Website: bh-photo
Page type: receipt
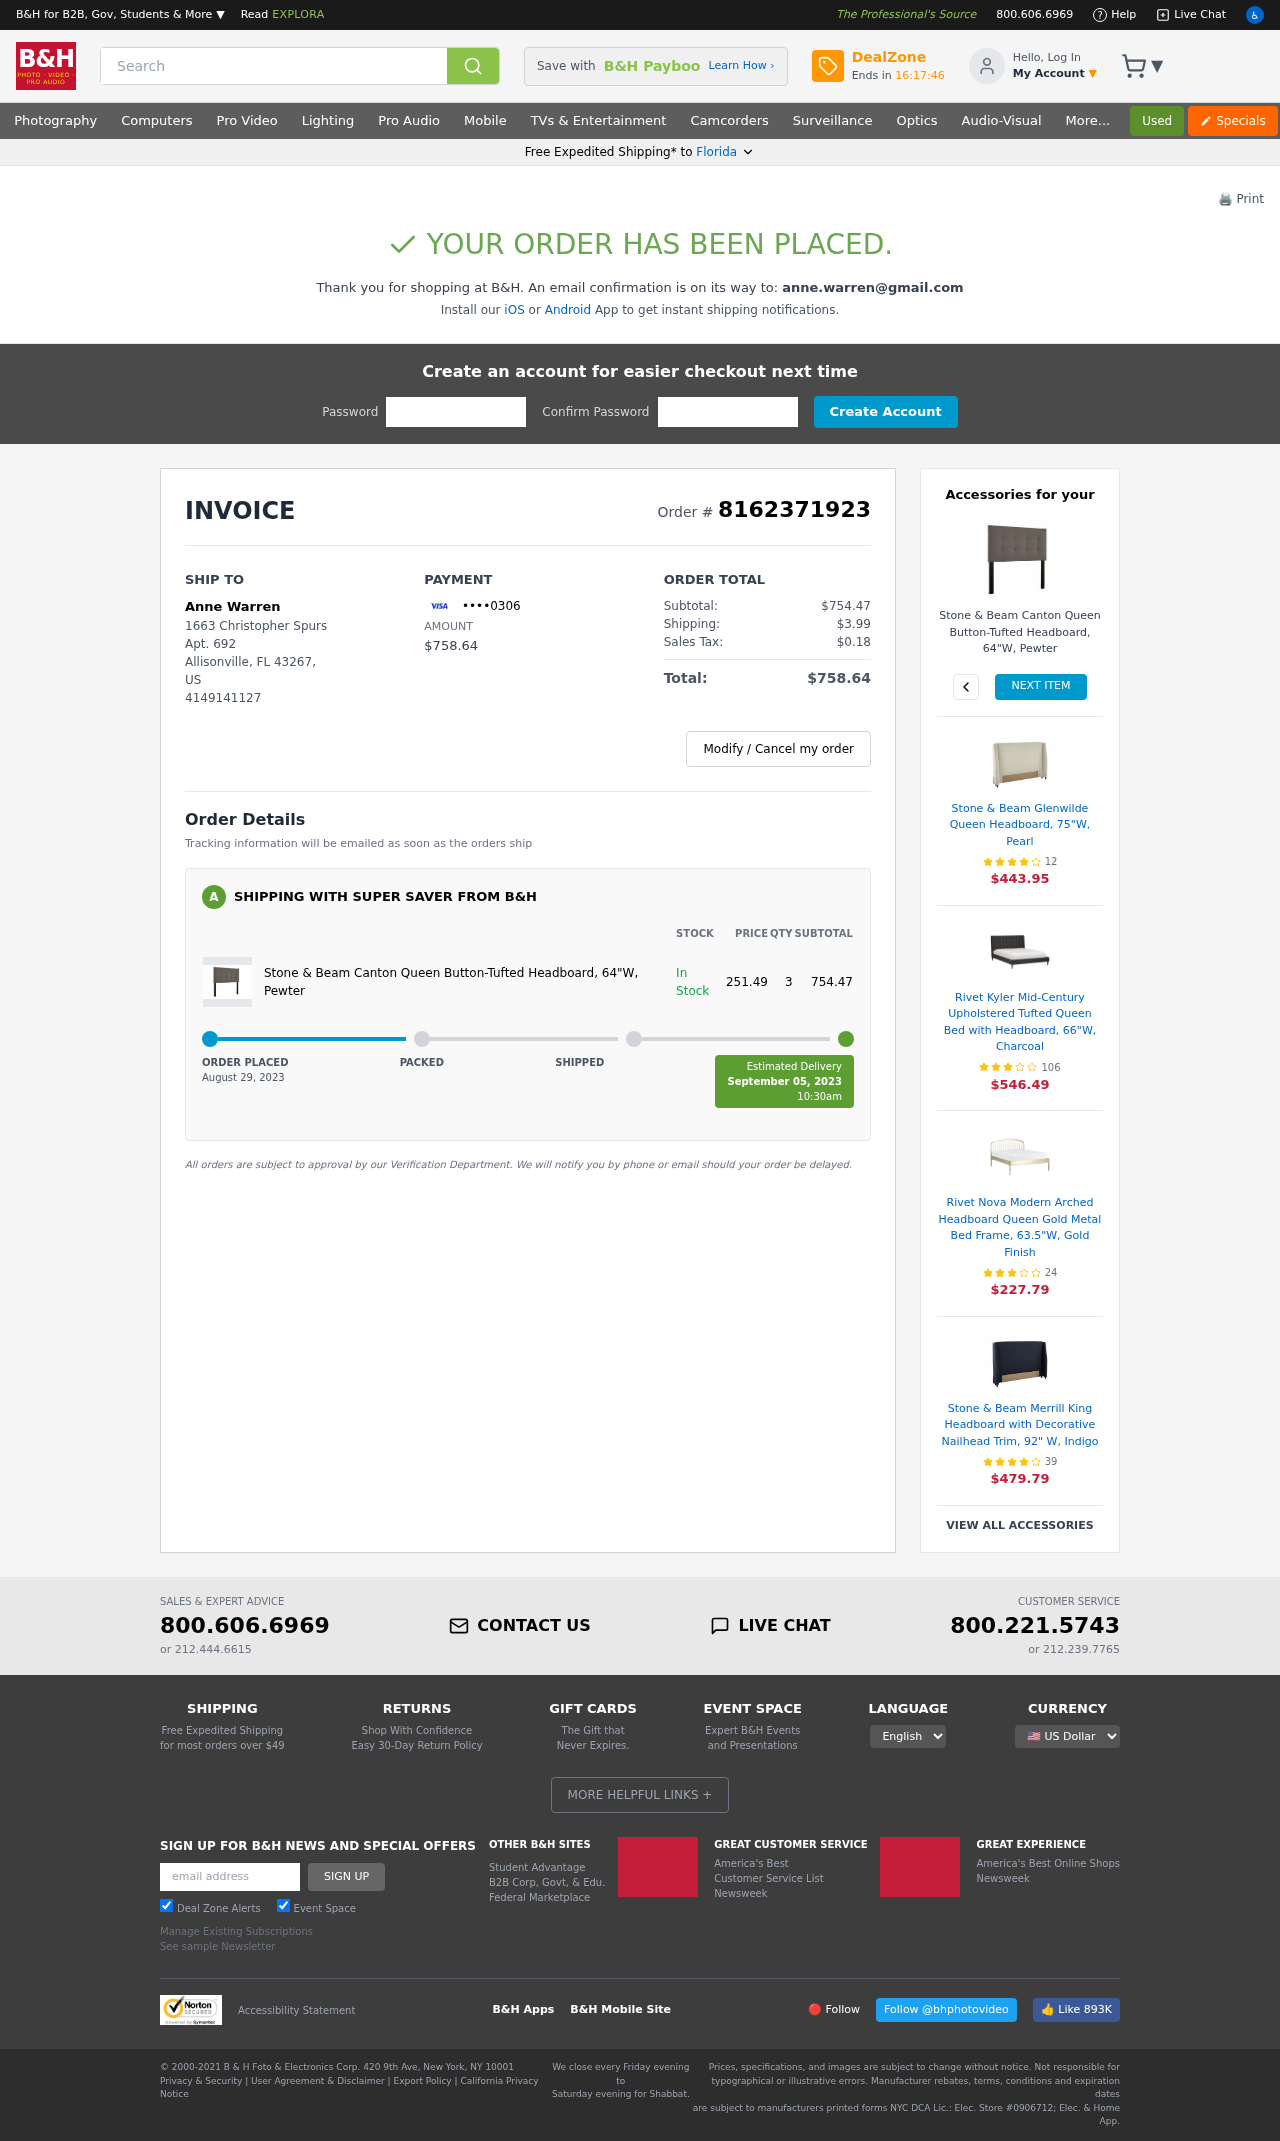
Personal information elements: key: PII_CARD_LAST4
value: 0306
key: PII_CITY
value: Allisonville
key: PII_EMAIL
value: anne.warren@gmail.com
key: PII_FULLNAME
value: Anne Warren
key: PII_PHONE
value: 4149141127
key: PII_POSTCODE
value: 43267
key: PII_STATE
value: Florida
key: PII_STATE_ABBR
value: FL
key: PII_STREET
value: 1663 Christopher Spurs
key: PII_STREET2
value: Apt. 692
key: PII_COUNTRY_CODE
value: US
Product elements: key: PRODUCT1_NAME
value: Stone & Beam Canton Queen Button-Tufted Headboard, 64"W, Pewter
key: PRODUCT1_PRICE
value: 251.49
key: PRODUCT1_QUANTITY
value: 3
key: PRODUCT1_NAME2
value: Stone & Beam Canton Queen Button-Tufted Headboard, 64"W, Pewter
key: PRODUCT2_NAME
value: Stone & Beam Glenwilde Queen Headboard, 75"W, Pearl
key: PRODUCT2_NUM_RATINGS
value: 12
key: PRODUCT2_PRICE
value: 443.95
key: PRODUCT3_NAME
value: Rivet Kyler Mid-Century Upholstered Tufted Queen Bed with Headboard, 66"W, Charcoal
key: PRODUCT3_NUM_RATINGS
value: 106
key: PRODUCT3_PRICE
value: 546.49
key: PRODUCT4_NAME
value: Rivet Nova Modern Arched Headboard Queen Gold Metal Bed Frame, 63.5"W, Gold Finish
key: PRODUCT4_NUM_RATINGS
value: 24
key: PRODUCT4_PRICE
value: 227.79
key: PRODUCT5_NAME
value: Stone & Beam Merrill King Headboard with Decorative Nailhead Trim, 92" W, Indigo
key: PRODUCT5_NUM_RATINGS
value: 39
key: PRODUCT5_PRICE
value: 479.79
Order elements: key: ORDER_ID
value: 8162371923
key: ORDER_TOTAL
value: $758.64
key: ORDER_SUBTOTAL
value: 754.47
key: ORDER_SUBTOTAL
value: $754.47
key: ORDER_SHIPPING_COST
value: $3.99
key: ORDER_TAX
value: $0.18
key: ORDER_DATE
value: August 29, 2023
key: ORDER_DELIVERY_DATE
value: September 05, 2023
Search elements: key: HEADER_SEARCH
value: Search